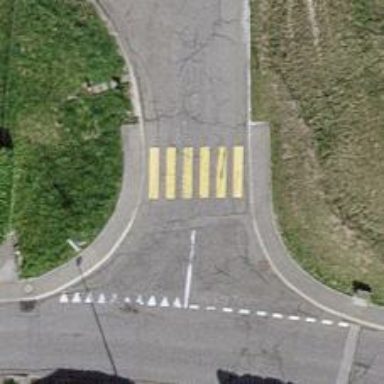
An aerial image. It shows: Zebra crossing on the road.